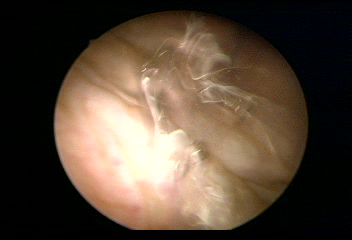
Modality: WLC
Class: Normal mucosa
Bladder cancer association: No